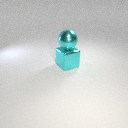
large cyan metal sphere above large cyan metal cube